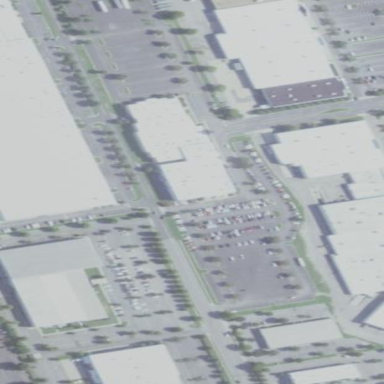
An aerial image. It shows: Commercial area.